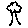
Label: tree